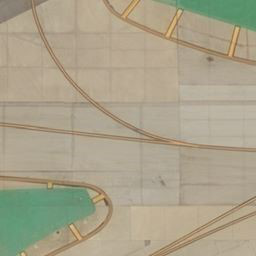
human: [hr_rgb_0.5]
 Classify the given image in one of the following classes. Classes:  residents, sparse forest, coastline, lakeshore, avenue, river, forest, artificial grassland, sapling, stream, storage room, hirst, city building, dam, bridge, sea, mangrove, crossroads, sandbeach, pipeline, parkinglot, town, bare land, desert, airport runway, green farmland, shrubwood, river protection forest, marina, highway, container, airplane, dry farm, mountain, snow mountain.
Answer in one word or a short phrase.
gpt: airport runway